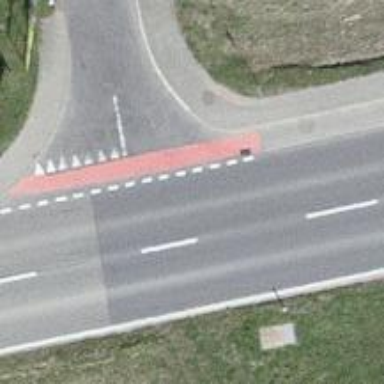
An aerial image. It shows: Uncontrolled road crossing with surface markings.